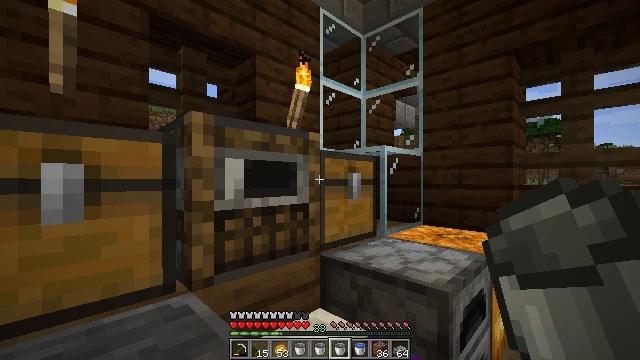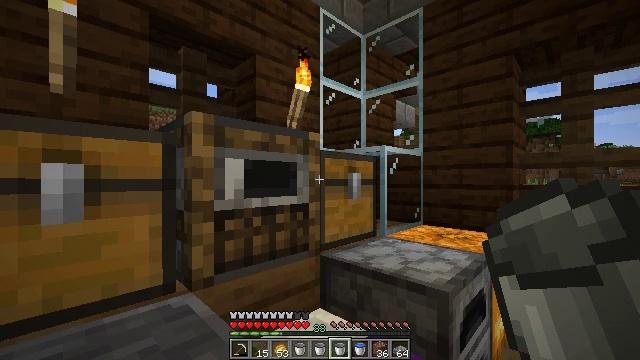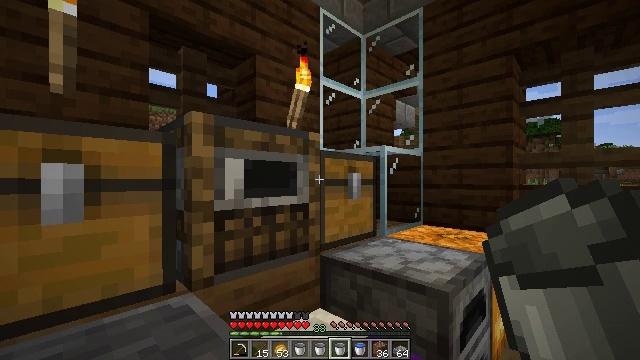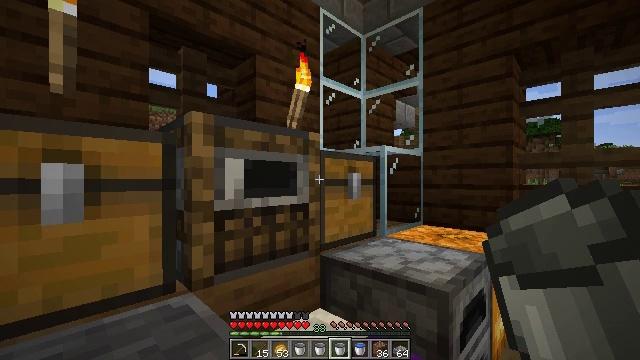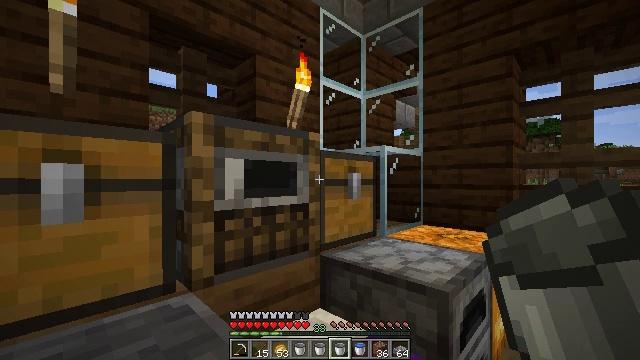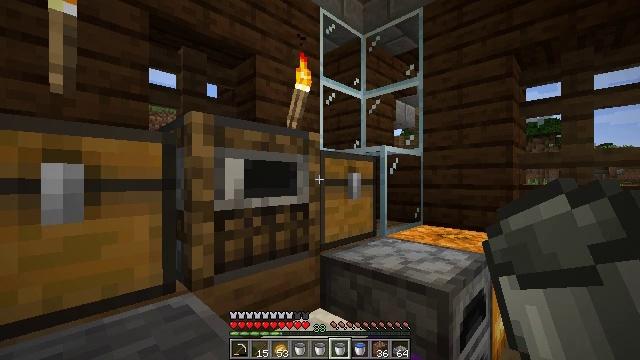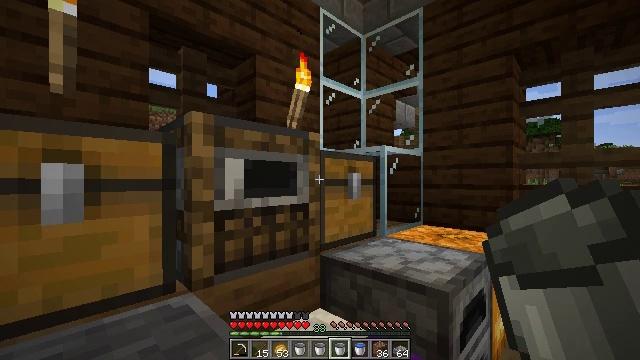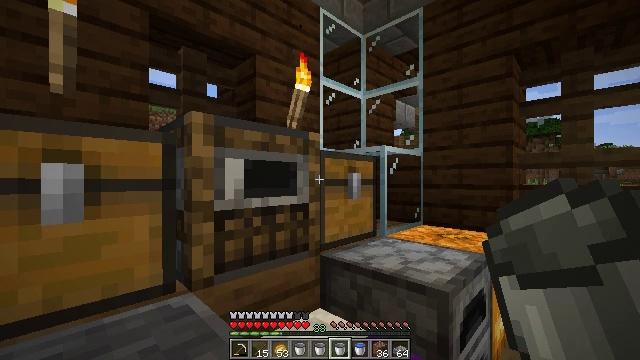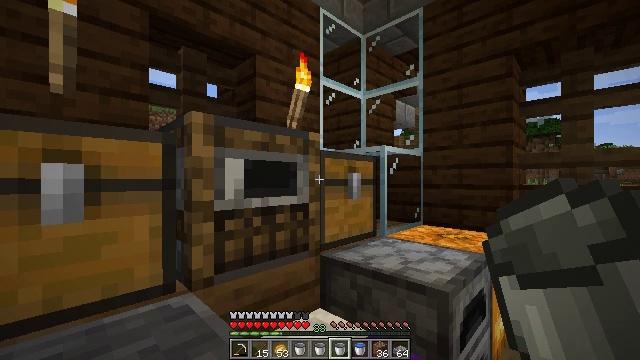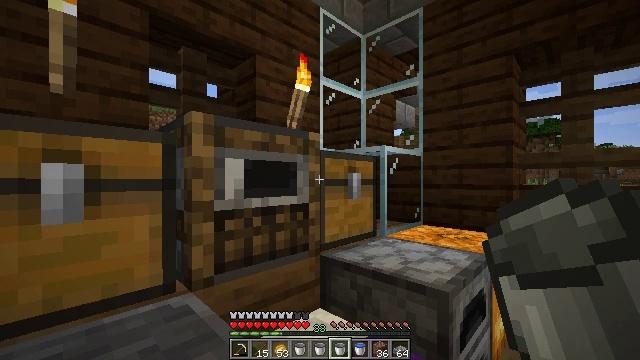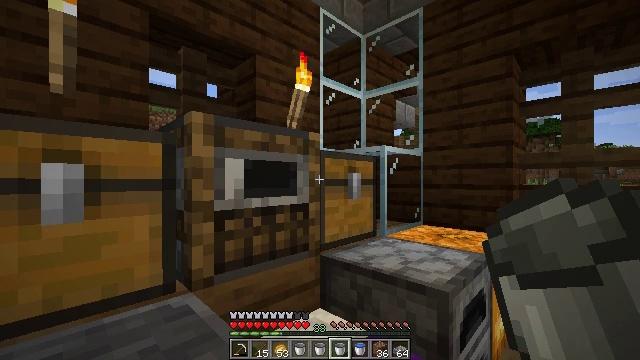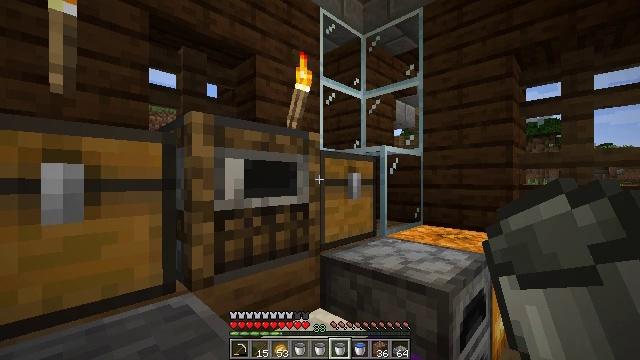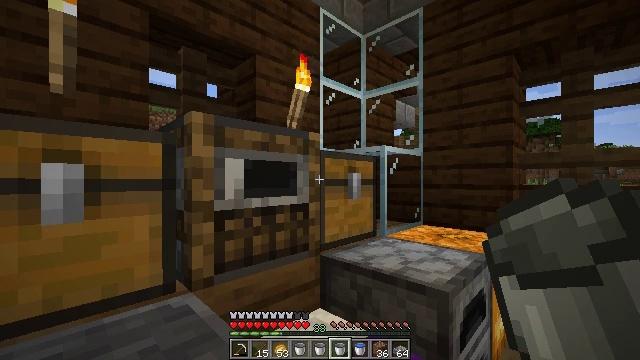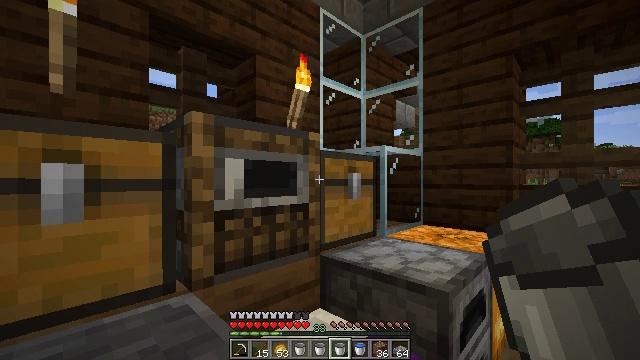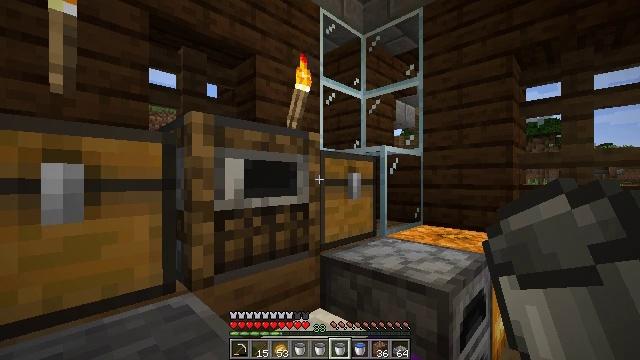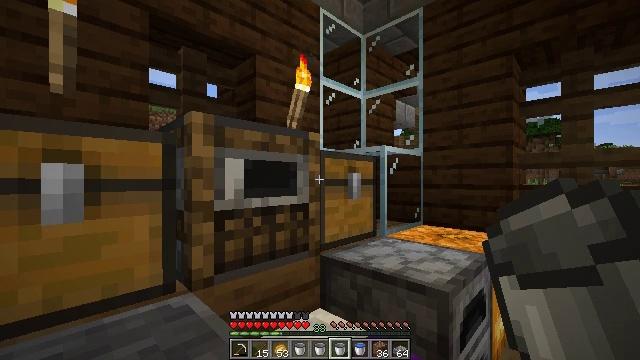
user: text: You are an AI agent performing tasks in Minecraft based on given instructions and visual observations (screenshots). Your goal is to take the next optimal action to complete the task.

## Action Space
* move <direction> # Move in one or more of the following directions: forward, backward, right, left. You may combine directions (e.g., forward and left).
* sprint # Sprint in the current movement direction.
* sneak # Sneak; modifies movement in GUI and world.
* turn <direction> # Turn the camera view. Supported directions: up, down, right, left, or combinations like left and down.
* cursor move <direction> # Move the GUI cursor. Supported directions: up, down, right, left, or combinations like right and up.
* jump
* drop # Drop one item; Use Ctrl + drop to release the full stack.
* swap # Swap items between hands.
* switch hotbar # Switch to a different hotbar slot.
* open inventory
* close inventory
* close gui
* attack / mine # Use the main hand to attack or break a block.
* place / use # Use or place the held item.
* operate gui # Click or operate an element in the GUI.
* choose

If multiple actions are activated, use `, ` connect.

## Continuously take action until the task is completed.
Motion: motion action
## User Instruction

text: Collect spruce leaves for landscaping.
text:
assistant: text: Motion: no_op
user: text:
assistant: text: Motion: no_op
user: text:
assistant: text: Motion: no_op
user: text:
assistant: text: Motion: no_op
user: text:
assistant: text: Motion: no_op
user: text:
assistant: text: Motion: no_op
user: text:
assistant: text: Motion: no_op
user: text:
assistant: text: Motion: no_op
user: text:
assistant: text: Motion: no_op
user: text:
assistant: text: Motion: no_op
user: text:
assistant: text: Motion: no_op
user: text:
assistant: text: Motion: no_op
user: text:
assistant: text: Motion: no_op
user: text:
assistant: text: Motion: no_op
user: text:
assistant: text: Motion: no_op
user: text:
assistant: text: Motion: no_op
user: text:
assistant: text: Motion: no_op
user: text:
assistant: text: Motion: no_op
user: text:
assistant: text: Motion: no_op
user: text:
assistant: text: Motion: no_op
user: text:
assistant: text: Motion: no_op
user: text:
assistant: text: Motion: no_op
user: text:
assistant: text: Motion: no_op
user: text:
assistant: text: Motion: no_op
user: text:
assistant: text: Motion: no_op
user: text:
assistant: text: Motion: no_op
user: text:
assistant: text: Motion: no_op
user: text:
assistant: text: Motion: no_op
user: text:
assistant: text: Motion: no_op
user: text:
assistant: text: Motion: no_op